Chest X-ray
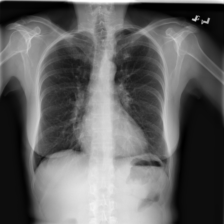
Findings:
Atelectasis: negative
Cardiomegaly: negative
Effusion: negative
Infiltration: negative
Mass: negative
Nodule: negative
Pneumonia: negative
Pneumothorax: negative
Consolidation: negative
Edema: negative
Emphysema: negative
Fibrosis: negative
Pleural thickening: negative
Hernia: negative